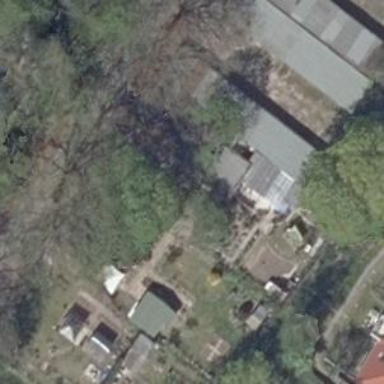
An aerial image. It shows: Garages with flat roofs.